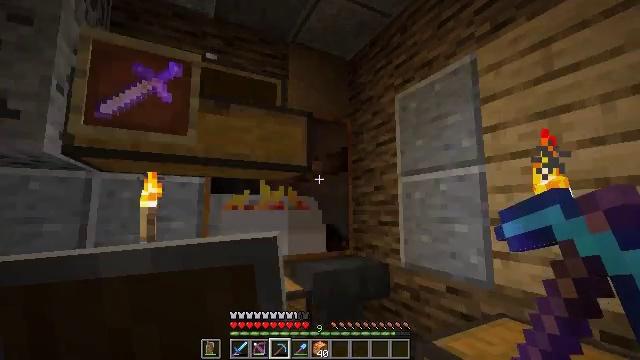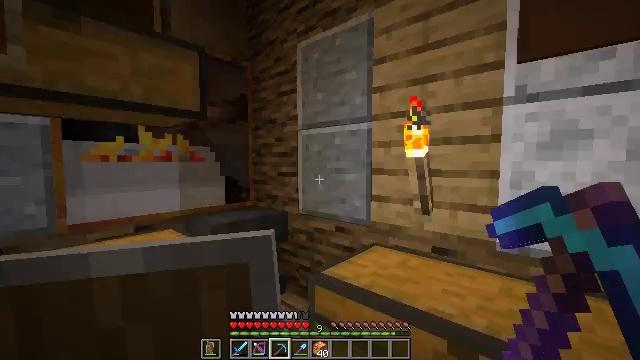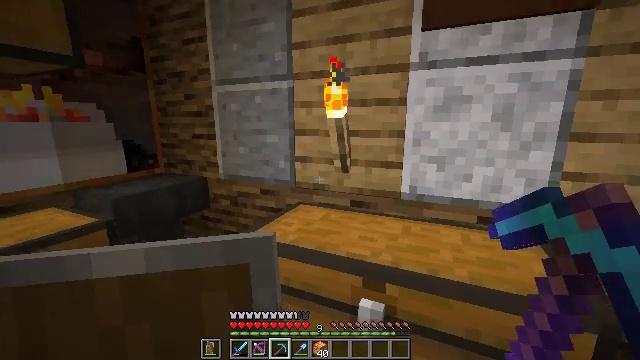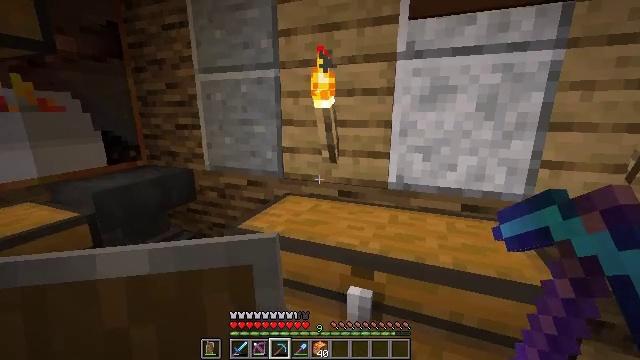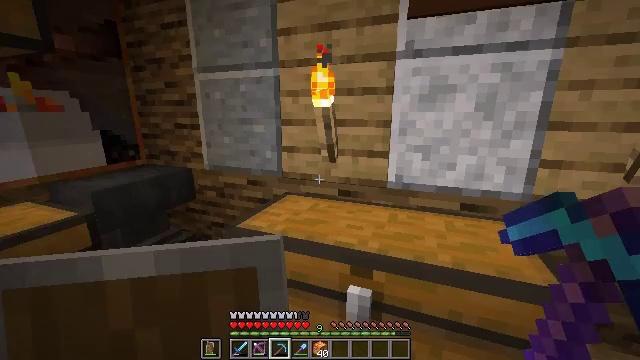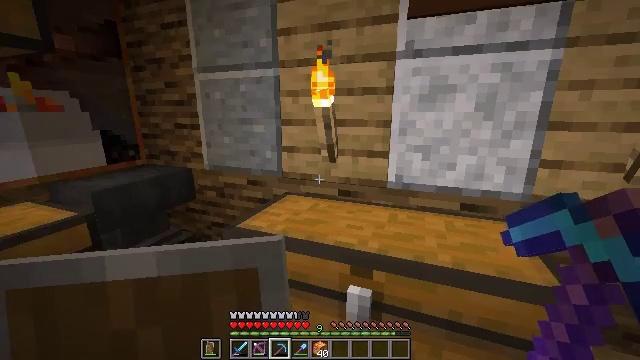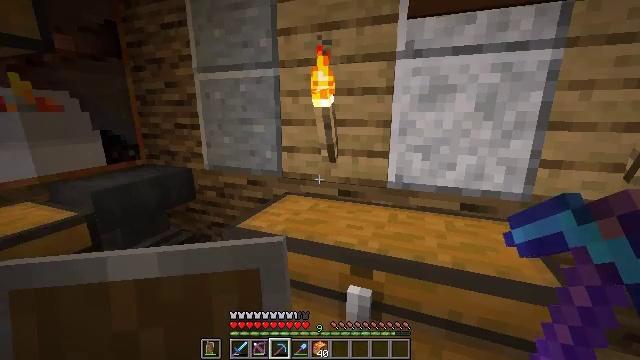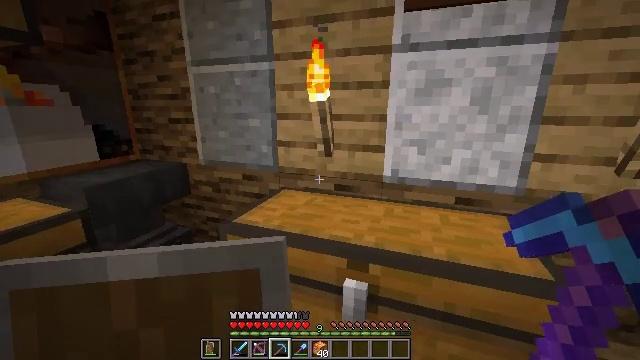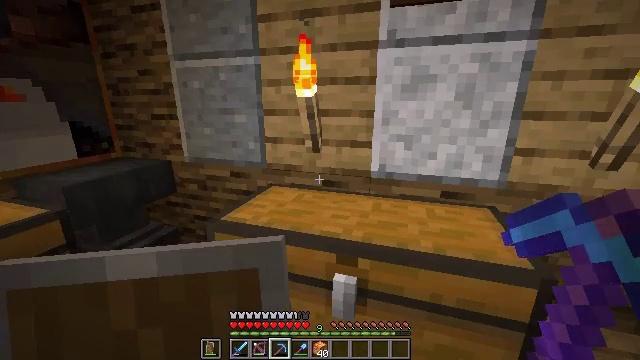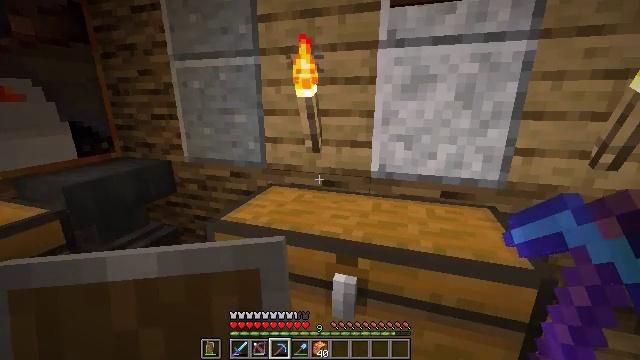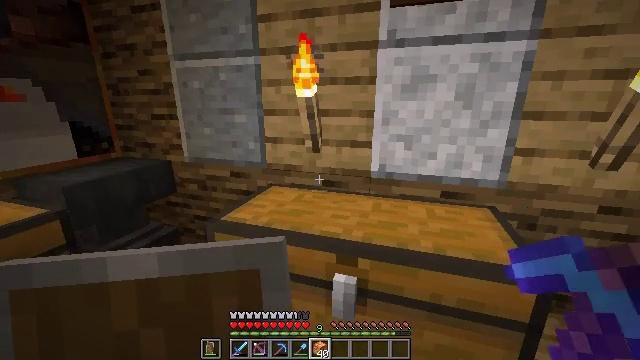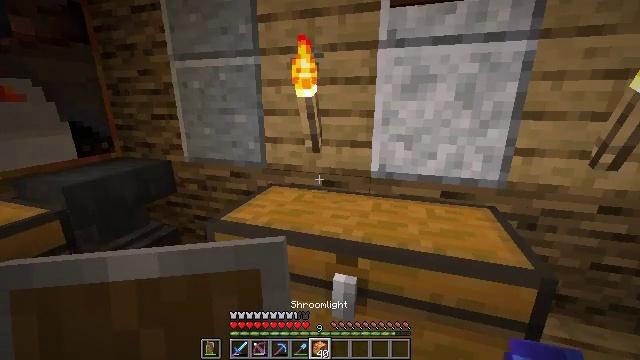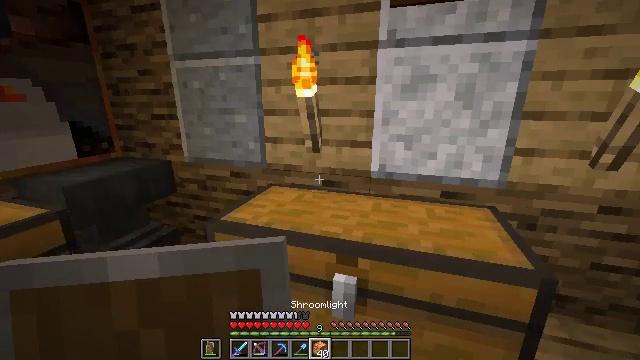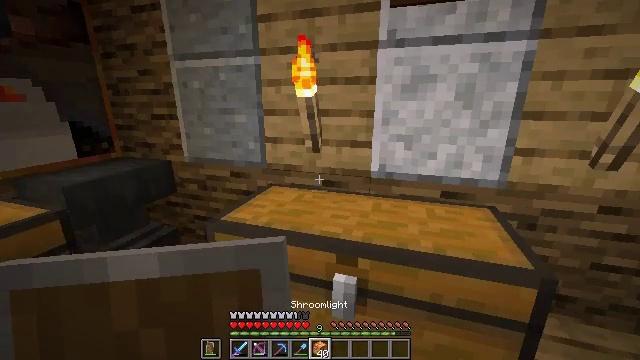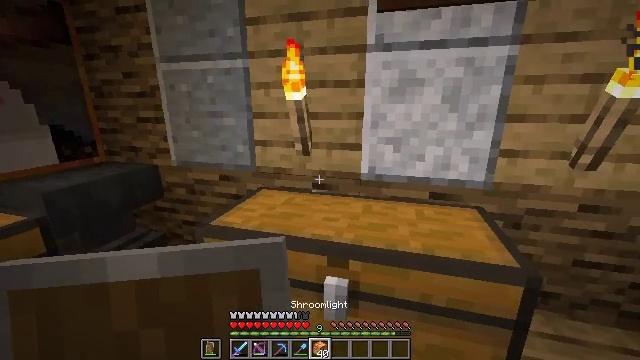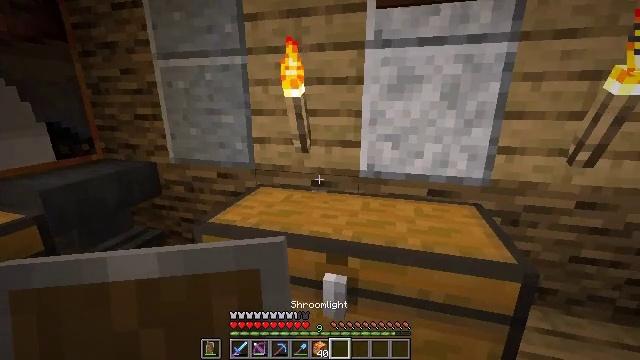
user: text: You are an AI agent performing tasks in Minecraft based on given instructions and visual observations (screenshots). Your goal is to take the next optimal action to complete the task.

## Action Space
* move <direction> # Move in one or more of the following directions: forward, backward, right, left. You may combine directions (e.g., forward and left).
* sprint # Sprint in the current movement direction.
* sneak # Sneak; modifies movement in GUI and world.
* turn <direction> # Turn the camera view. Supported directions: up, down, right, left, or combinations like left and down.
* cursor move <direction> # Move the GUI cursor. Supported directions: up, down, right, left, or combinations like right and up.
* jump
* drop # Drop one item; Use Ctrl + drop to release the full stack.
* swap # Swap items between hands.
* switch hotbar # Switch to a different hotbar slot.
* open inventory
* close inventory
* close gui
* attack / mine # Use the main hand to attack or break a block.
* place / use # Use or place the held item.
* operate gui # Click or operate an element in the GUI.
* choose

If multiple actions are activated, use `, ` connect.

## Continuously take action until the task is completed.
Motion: motion action
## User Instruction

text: Attack the oak planks to recycle it.
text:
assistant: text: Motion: turn right and down
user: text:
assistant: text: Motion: turn right and down
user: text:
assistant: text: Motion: turn right and down
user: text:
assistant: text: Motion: no_op
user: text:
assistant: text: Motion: no_op
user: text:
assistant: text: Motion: no_op
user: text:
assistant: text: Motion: turn down
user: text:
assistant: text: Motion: turn right
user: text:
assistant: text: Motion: no_op
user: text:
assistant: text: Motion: switch to hotbar 5
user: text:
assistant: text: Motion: switch to hotbar 5
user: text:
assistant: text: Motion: no_op
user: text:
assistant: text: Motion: no_op
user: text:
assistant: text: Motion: turn right
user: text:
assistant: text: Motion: switch to hotbar 6
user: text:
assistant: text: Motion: switch to hotbar 6
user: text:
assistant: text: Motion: switch to hotbar 6
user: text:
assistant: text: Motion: turn right and down
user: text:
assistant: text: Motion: turn right and down
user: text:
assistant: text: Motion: turn down
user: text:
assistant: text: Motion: use / place
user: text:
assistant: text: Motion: use / place
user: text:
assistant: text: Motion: no_op
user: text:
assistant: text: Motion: no_op
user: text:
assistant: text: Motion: no_op
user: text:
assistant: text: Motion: open gui
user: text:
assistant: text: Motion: no_op
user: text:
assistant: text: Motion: cursor move up
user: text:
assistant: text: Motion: cursor move up
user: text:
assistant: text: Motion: cursor move up